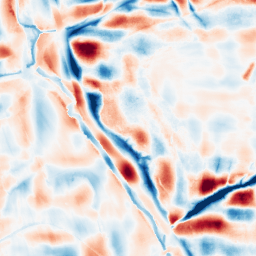
Category: wavelet
Decomposition family: wavelet_dwt
Decomposition parameters: wavelet: db4
level: 5
Upsampling method: lanczos
Upsampling parameters: scale: 2
Upsampling scale: 2